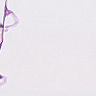
Metastatic tissue present: no